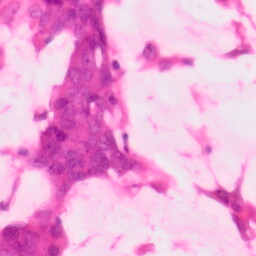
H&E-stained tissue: Colon